Field crop: tomato
Growth stage: 1
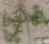
Species: portulaca